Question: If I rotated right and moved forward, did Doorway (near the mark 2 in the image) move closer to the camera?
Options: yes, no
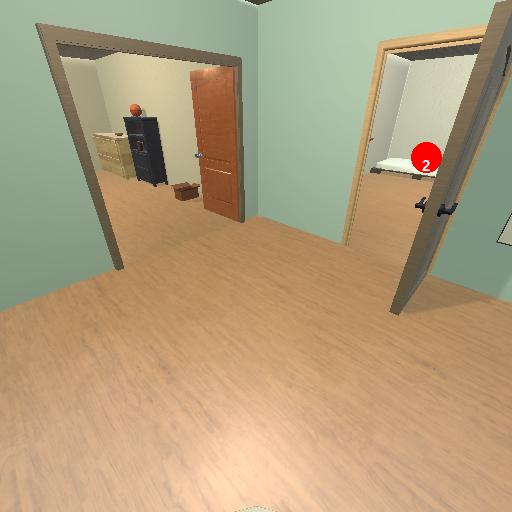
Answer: yes